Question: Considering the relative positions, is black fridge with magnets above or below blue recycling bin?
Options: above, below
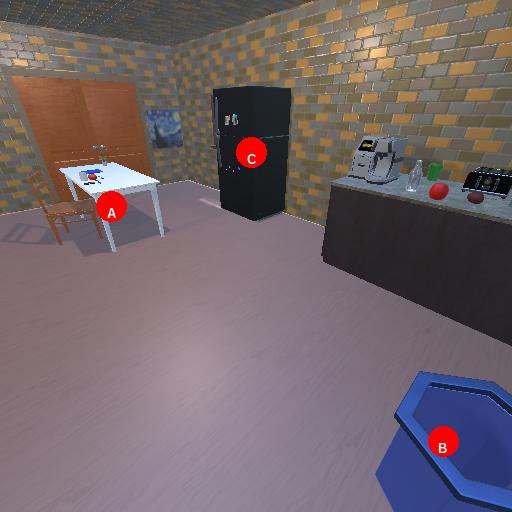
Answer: above